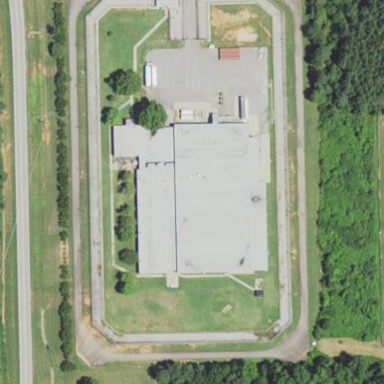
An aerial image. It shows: Prison.